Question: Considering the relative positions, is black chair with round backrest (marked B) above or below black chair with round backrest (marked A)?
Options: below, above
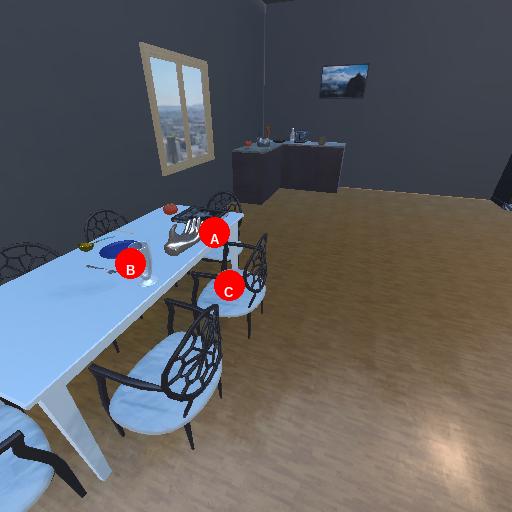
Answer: below